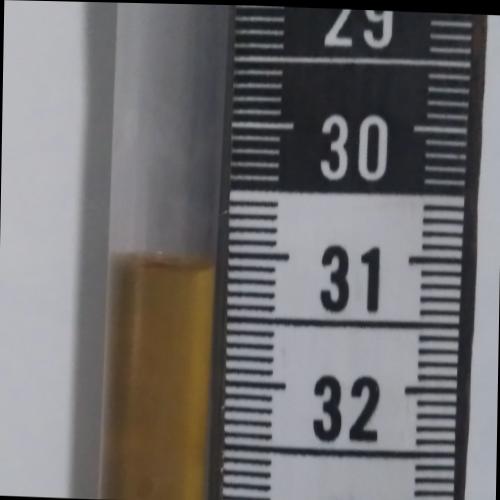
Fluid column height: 31.1 cm